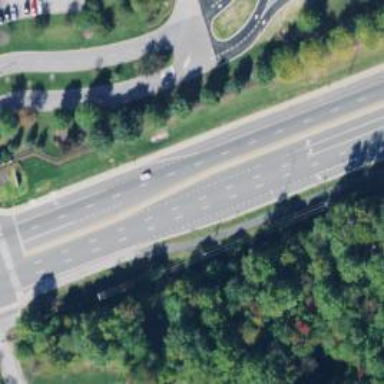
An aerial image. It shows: Trunk highway.